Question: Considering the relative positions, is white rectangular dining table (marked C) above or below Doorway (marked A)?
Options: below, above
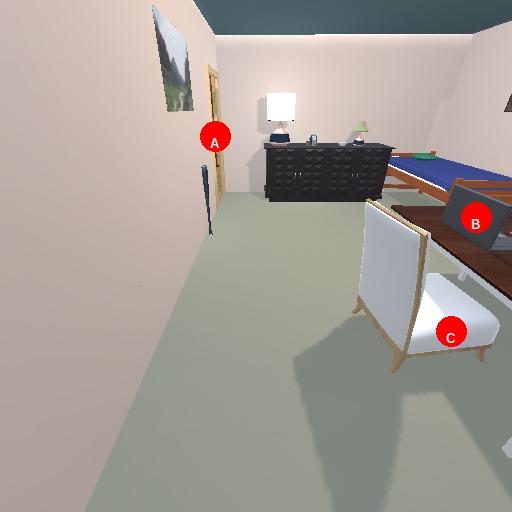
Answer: below